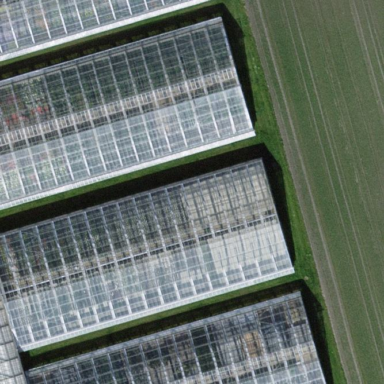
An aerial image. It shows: Greenhouse.